Field crop: maize
Growth stage: 2
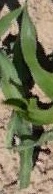
Species: maize